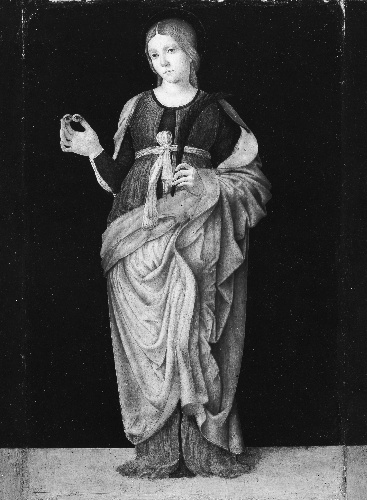
Title: Saint Lucy
Artist: Francesco Zaganelli (Francesco di Bosio)
Artist bio: Italian, Romagnole, active by 1499–died 1532
Object type: Painting
Classification: Paintings
Medium: Tempera and gold on wood
Dimensions: 12 3/8 x 7 3/4 in. (31.4 x 19.7 cm)
Department: European Paintings
Credit line: Theodore M. Davis Collection, Bequest of Theodore M. Davis, 1915
Accession year: 1930
Repository: Metropolitan Museum of Art, New York, NY
Tags: Portraits|Women|Saints